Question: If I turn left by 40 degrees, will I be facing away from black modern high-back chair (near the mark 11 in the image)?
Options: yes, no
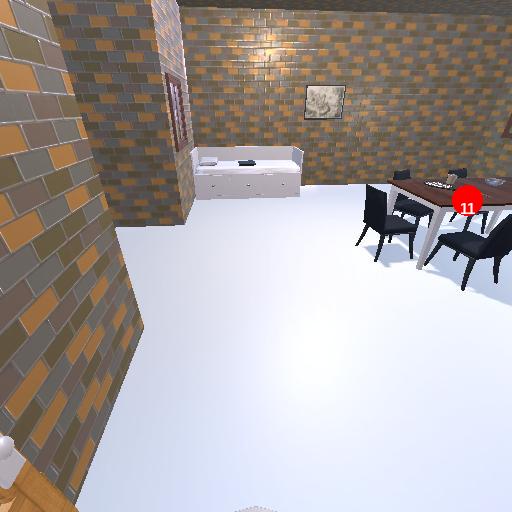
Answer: yes